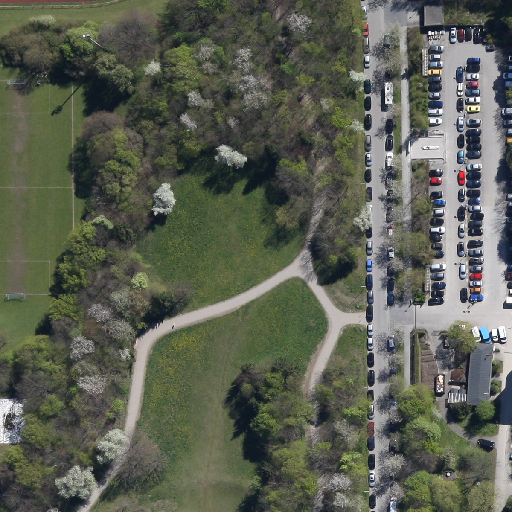
Referring expression: car